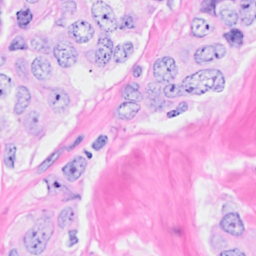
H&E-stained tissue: Breast